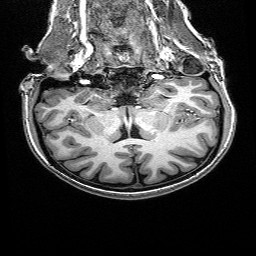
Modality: T1w
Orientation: sagittal